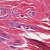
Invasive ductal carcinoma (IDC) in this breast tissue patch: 0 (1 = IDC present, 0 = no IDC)